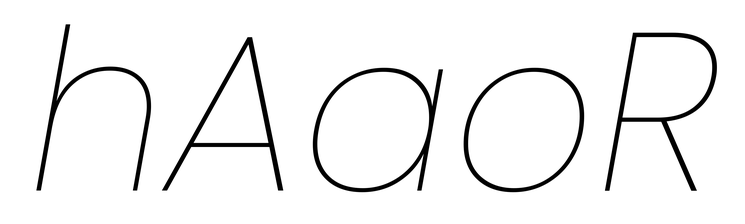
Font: Poppins-ThinItalic